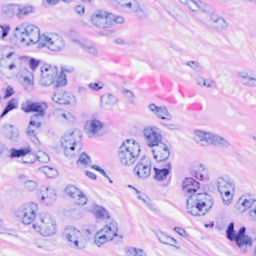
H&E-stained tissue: Breast